四年级 · 算术
植树节到了！四年级有 25 个小组参加植树活动, 每组种了 6 棵树苗。要求每棵树苗多少钱，还缺少一个信息。

(1)需要补充的信息是 $(\quad)$ (填序号)。(2 分)

(1)每组有 6 个人 (2)四年级一共有 300 个人 (3)买树苗一共花了 750 元

(2)列式解答。(6 分)
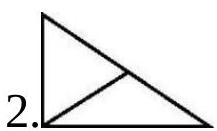
答案: (1) 30(25 	imes 6)=5(	ext { 元 }) \ & \& 	ext { S }\end{aligned}$$ 答: 每棵树苗 5 元钱。